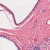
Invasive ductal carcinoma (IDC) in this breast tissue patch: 0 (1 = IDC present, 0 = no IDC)